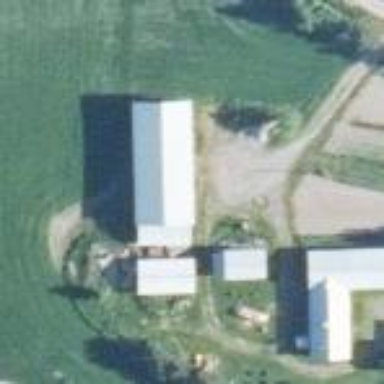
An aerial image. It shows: Farmyard area.